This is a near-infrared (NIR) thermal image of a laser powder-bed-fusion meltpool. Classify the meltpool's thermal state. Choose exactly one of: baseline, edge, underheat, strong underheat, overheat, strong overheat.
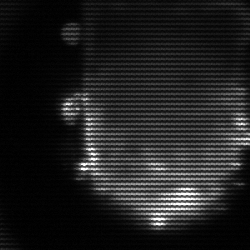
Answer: baseline